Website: ulta-beauty
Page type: customer-info-address
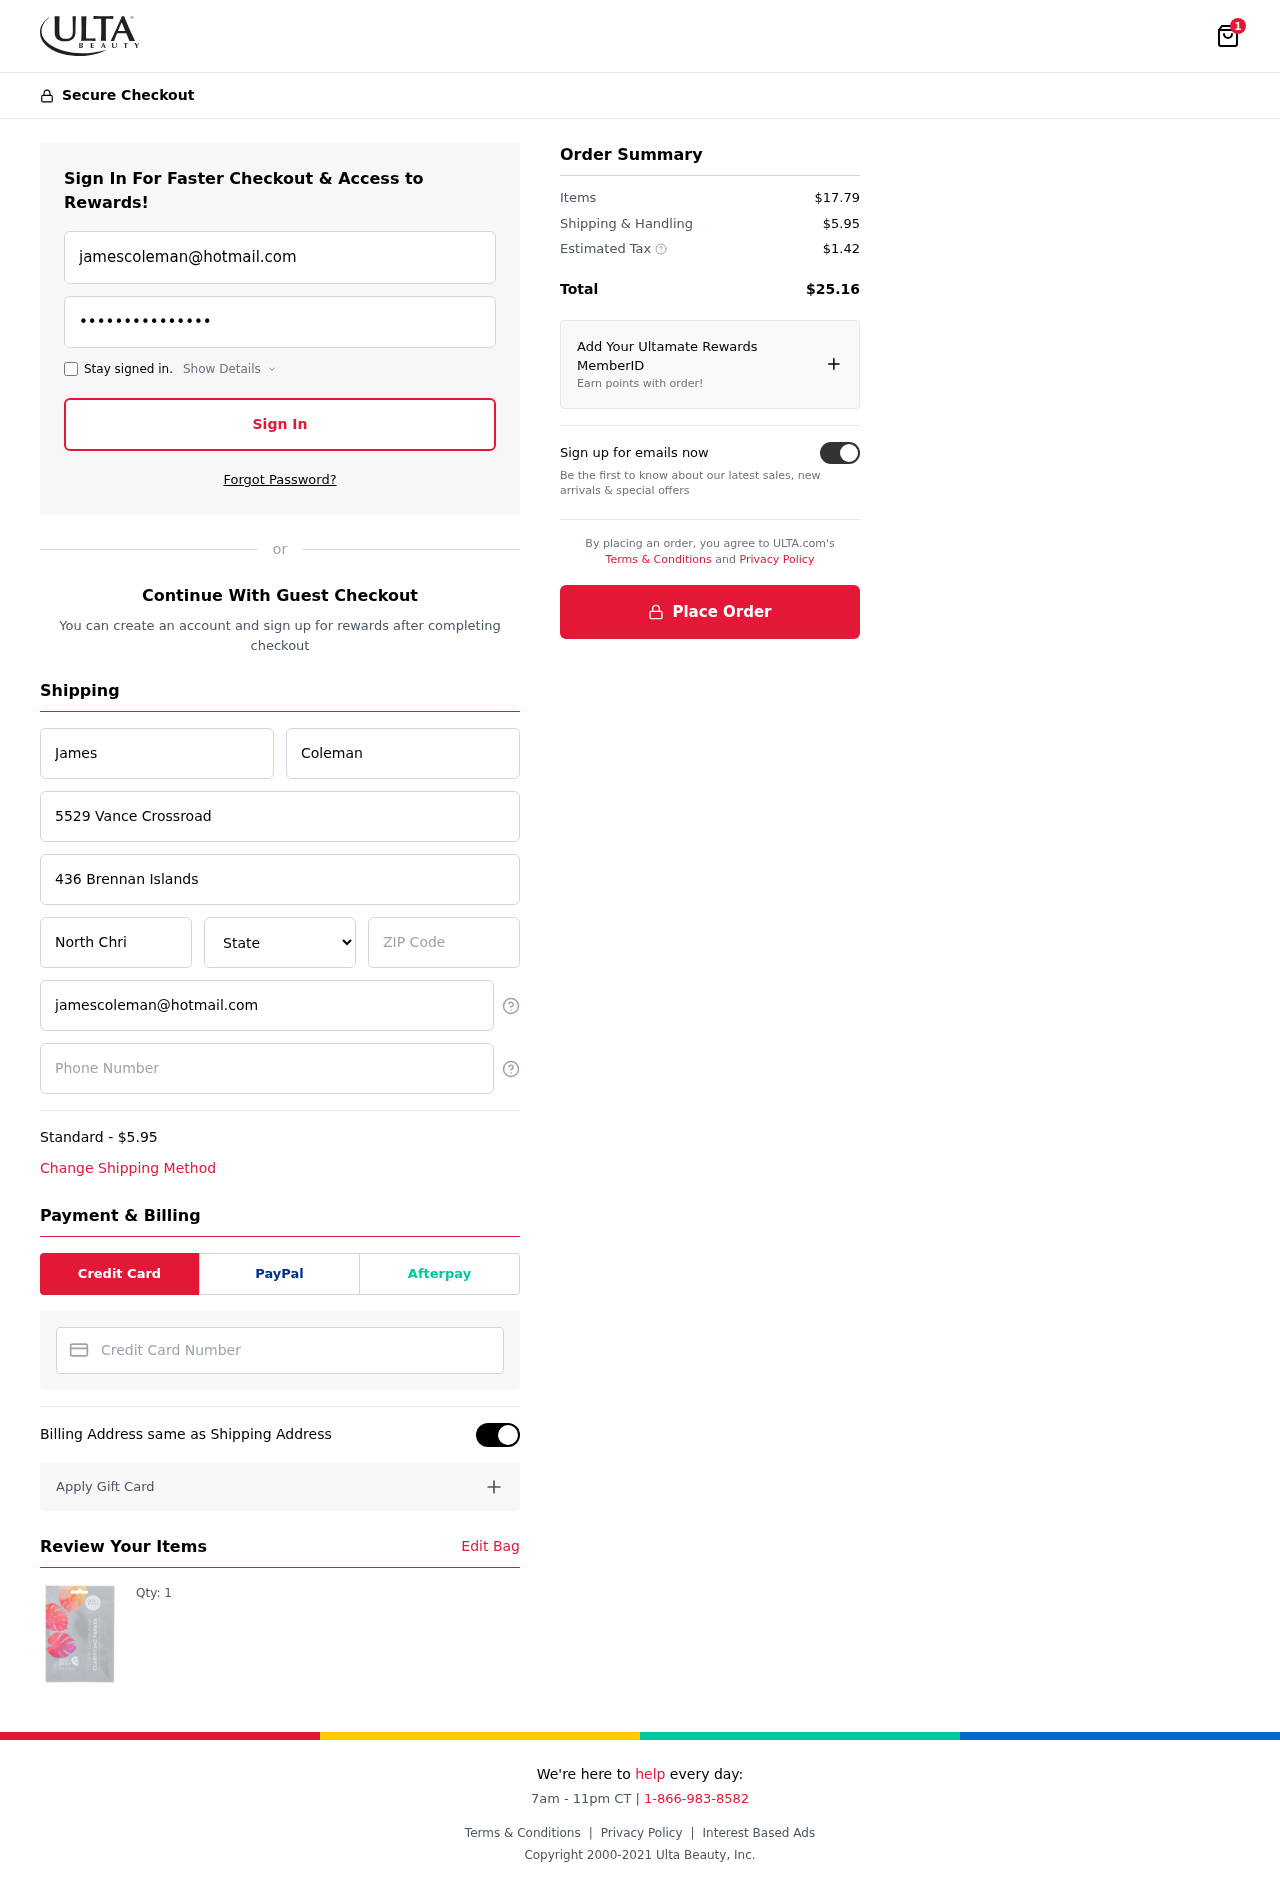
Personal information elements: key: PII_CARD_NUMBER
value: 2299 3814 6993 0523
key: PII_CITY
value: North Christopher
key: PII_EMAIL
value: jamescoleman@hotmail.com
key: PII_FIRSTNAME
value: James
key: PII_LASTNAME
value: Coleman
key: PII_PHONE
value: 8204376699
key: PII_POSTCODE
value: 98394
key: PII_STATE
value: Hawaii
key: PII_STREET
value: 5529 Vance Crossroad
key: PII_STREET2
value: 436 Brennan Islands
Product elements: key: PRODUCT1_QUANTITY
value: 1
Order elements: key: ORDER_NUM_ITEMS
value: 1
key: ORDER_SHIPPING_COST
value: $5.95
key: ORDER_ITEMS_TOTAL
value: $17.79
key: ORDER_SHIPPING_COST2
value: $5.95
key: ORDER_TAX
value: $1.42
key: ORDER_TOTAL
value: $25.16